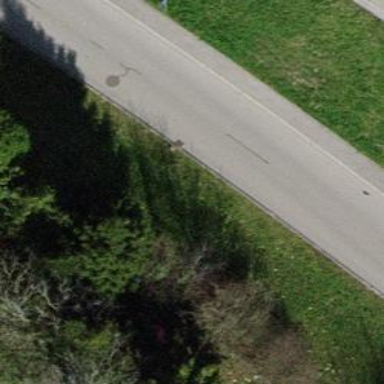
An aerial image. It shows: Residential road with asphalt surface. Both sides have sidewalks.